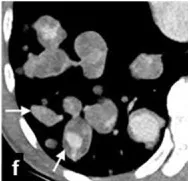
Showing gradual dilatation of peripheral branches of right pulmonary arteries, and finally pseudoaneurysms with surrounding soft tissue masses (arrows).
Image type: radiology (ct)